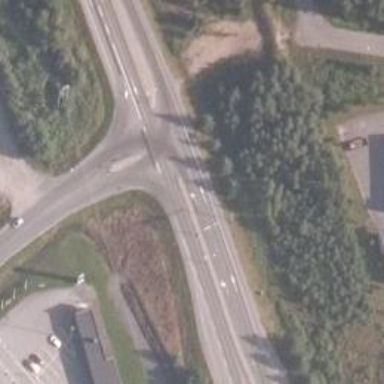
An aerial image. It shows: Primary road with asphalt surface.